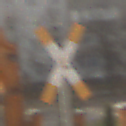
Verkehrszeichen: Andreaskreuz
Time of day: MorningAfternoon
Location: Outdoor (Urban)
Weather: PartlyCloudy
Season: NotSpecified
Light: Natural